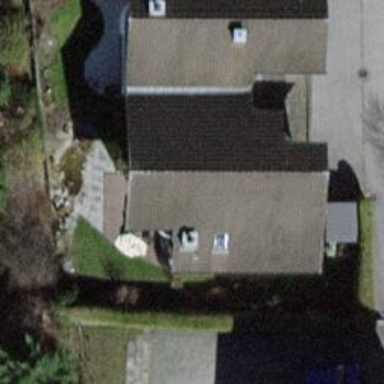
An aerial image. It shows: Semidetached house.